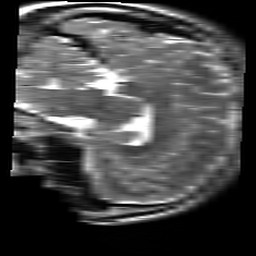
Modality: T2w
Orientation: sagittal
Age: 22
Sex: male
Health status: healthy
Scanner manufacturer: siemens
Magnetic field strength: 3 T
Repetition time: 4.01 s
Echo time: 0.116 s